Aerial crown-view tile of a tropical tree (Barro Colorado Island, Panama), acquired 20240611:
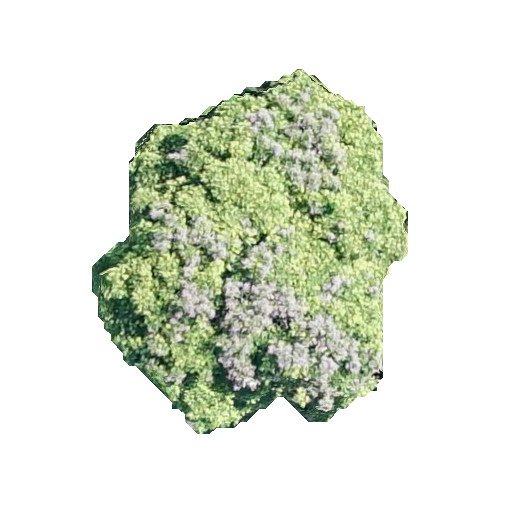
Species: Dipteryx oleifera
GBIF accepted scientific name: Dipteryx oleifera
Crown area: 126.814 m²